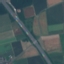
Land use / land cover class: Highway